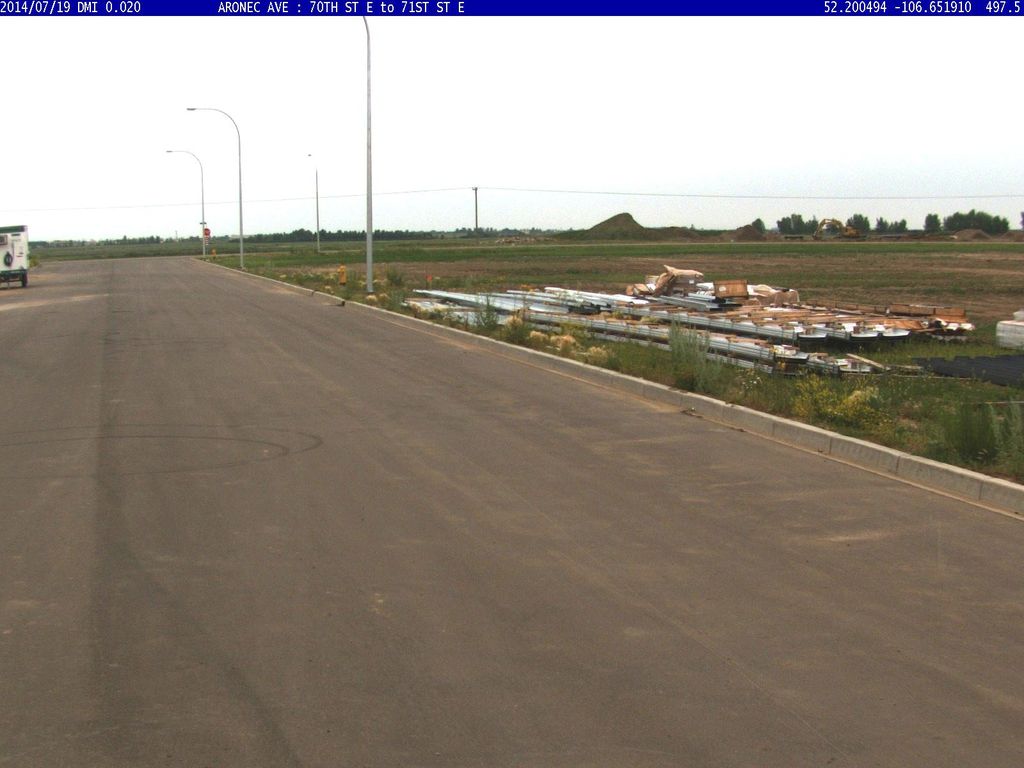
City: saskatoon